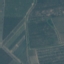
Land use / land cover: PermanentCrop